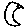
Label: moon